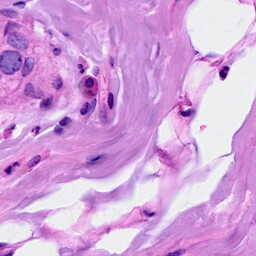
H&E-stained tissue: Breast